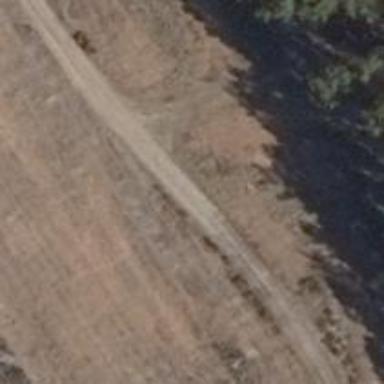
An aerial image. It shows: Sandy track with grade3 tracktype.